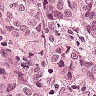
Metastatic tissue present: yes